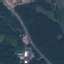
Land use / land cover: Highway